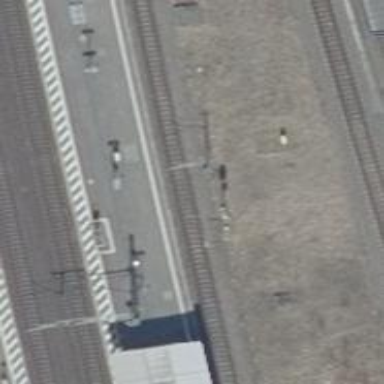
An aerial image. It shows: Railway signal.